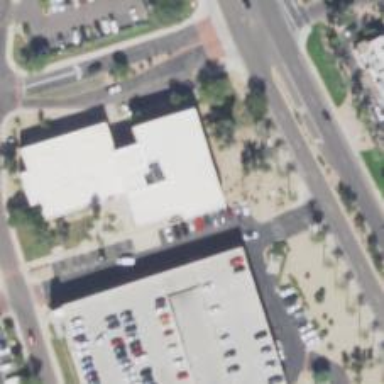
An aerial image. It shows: Healthcare clinic is depicted in the image.